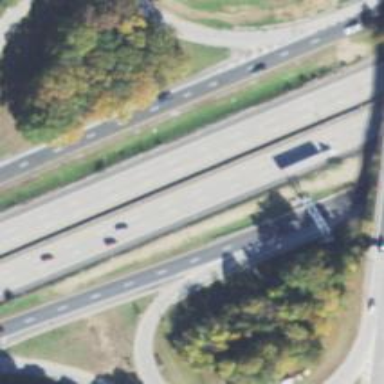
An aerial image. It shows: Trunk highway.